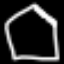
Label: octagon